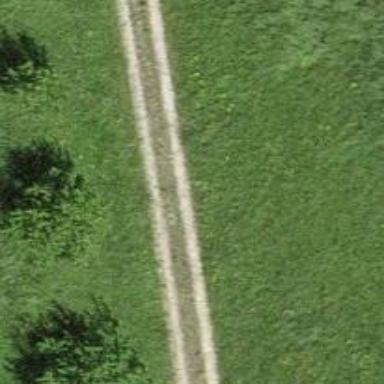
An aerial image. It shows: Gravel track with grade 2 tracktype.